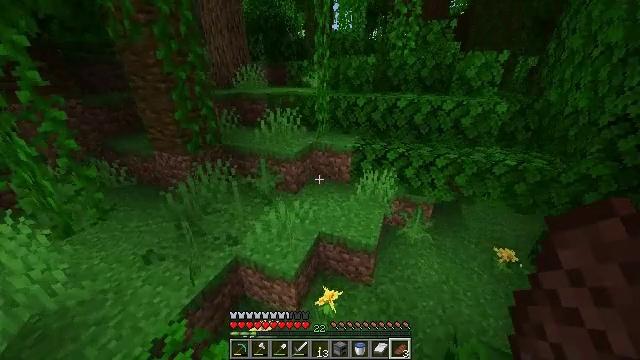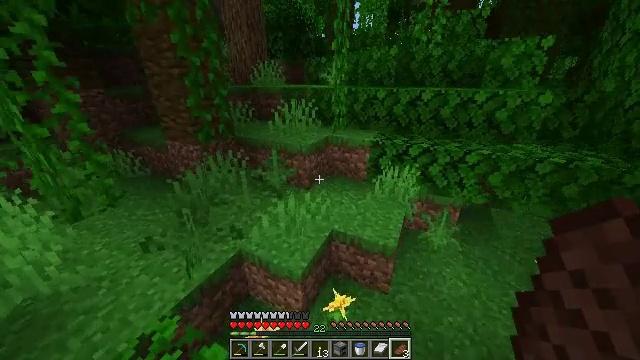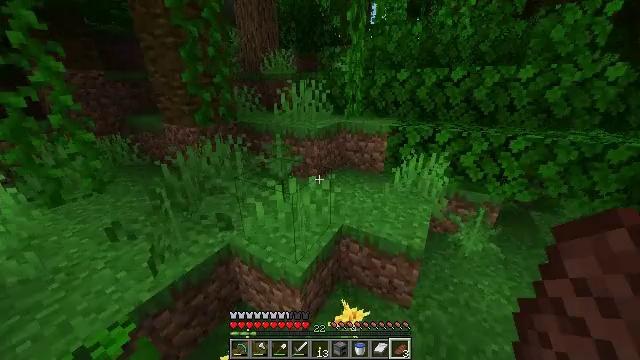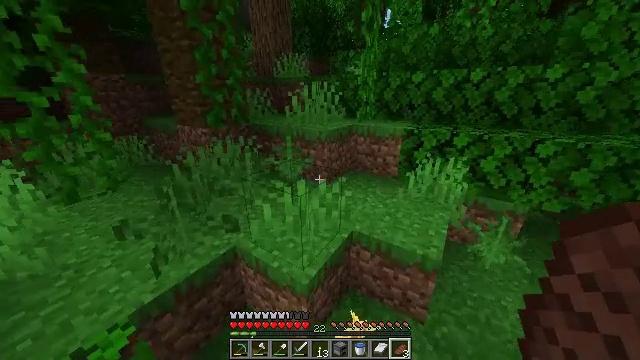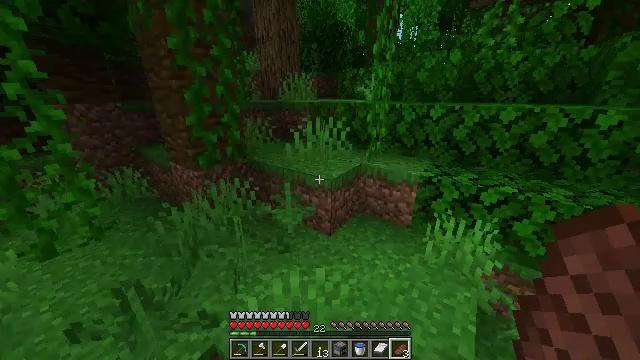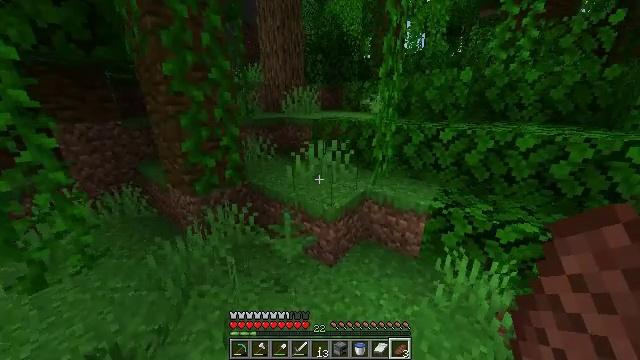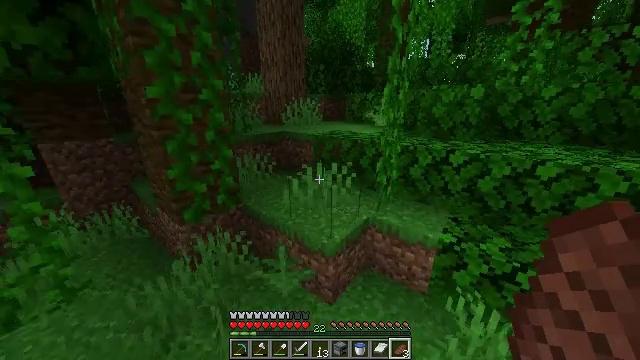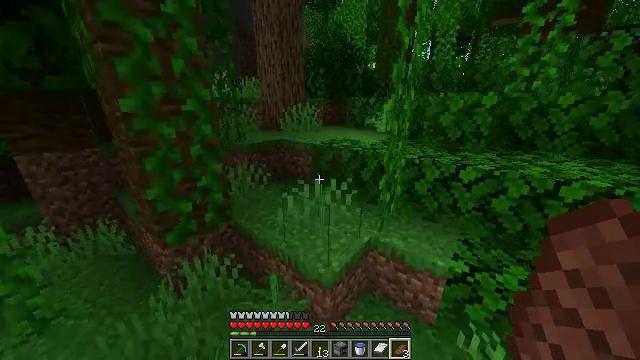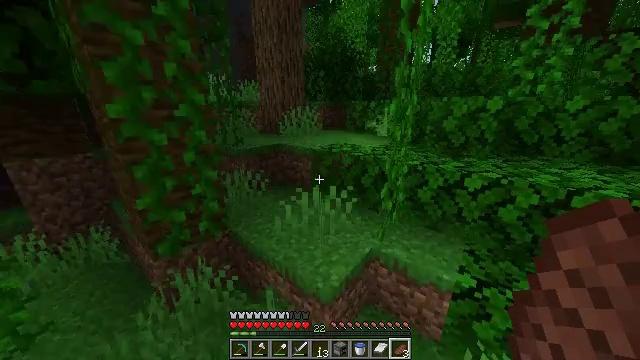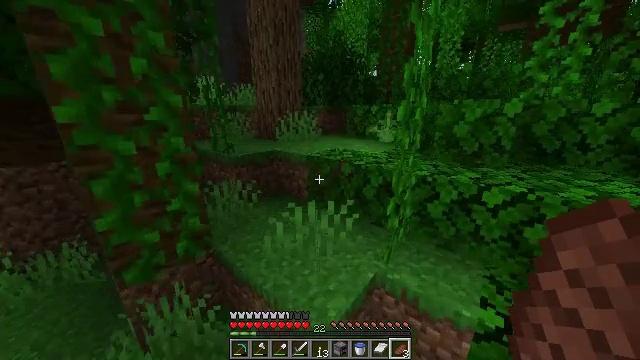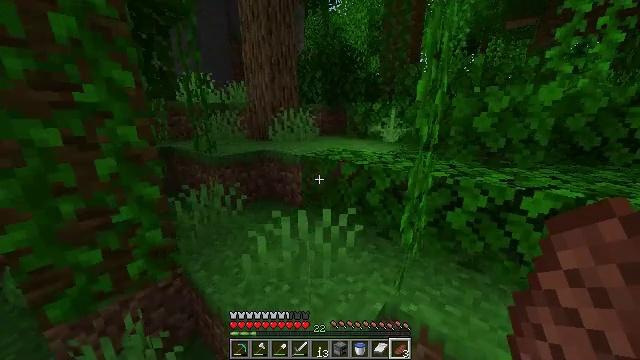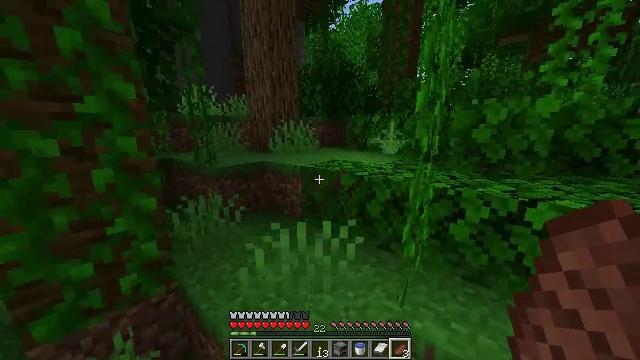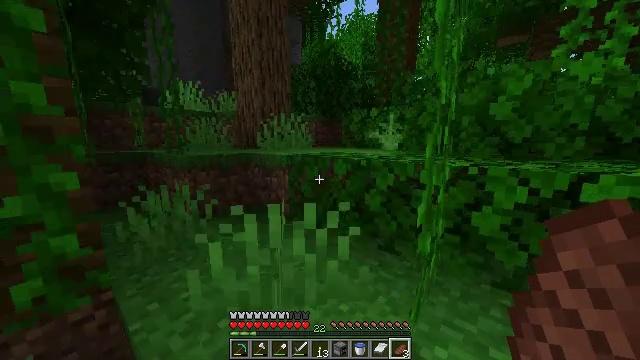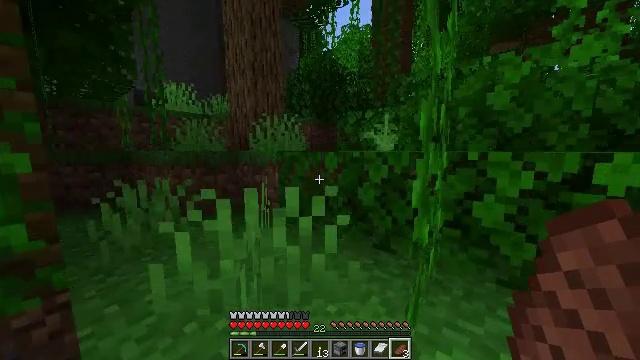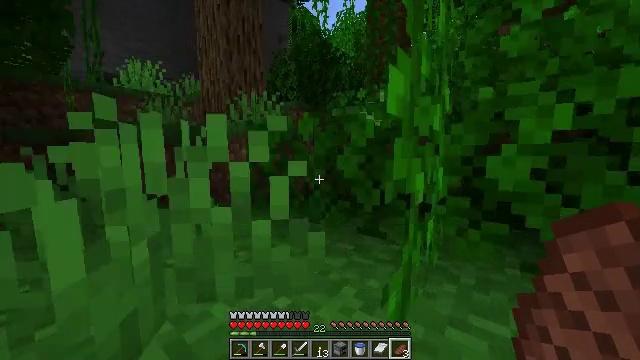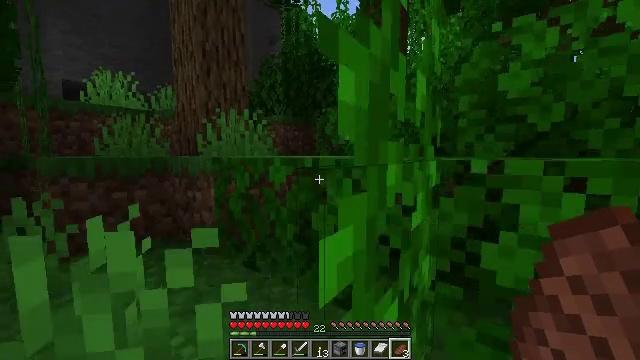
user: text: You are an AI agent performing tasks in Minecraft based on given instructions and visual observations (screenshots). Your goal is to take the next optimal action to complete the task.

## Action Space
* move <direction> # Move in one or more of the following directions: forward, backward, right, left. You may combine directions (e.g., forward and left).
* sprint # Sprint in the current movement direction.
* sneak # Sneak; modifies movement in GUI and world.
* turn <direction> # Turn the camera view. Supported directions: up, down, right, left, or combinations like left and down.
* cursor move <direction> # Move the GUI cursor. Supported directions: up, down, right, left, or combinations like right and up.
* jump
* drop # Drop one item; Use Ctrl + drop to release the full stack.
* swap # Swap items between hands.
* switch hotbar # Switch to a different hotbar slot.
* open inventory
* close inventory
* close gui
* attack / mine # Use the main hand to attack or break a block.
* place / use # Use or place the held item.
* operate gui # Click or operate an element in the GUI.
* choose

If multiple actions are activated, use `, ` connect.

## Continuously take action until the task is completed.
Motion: motion action
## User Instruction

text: Attack the melon to collect it.
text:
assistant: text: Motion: move forward, sprint, turn left and up
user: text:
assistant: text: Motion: move forward, sprint, turn left and up, jump
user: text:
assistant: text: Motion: move forward, sprint, turn left and up, jump
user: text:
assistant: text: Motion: move forward, sprint, turn left, jump
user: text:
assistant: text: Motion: move forward, sprint, turn left, jump
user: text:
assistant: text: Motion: move forward, sprint, jump
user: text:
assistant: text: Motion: move forward, sprint
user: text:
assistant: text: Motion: move forward, sprint
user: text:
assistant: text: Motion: move forward, sprint, turn up
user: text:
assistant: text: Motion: move forward, sprint, turn up
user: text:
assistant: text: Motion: move forward, sprint, turn up
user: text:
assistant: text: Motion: move forward, sprint, turn up
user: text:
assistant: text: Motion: move forward, sprint, turn up, jump
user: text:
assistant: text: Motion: move forward, sprint, turn up, jump
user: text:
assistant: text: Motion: move forward, sprint, turn up, jump
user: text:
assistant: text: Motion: move forward, sprint, jump
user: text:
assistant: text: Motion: move forward, sprint, jump
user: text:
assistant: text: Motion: move forward, sprint
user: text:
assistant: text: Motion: move forward, sprint
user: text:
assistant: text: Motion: move forward and move left, sprint
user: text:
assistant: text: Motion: move forward and move left, sprint
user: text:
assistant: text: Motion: move forward and move left, sprint
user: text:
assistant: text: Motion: move forward and move left, sprint, turn right
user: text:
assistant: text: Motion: move forward and move left, sprint, turn right
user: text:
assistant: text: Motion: move forward and move left, sprint, turn right
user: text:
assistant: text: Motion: move forward and move left, sprint, turn right
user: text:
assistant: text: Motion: move forward, sprint, turn right, jump
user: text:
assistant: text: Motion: move forward, sprint, turn right, jump
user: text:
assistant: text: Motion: move forward, sprint, turn right, jump
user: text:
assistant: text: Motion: move forward, sprint, turn right, jump